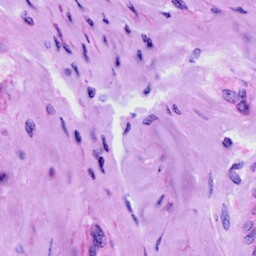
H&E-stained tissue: Cervix